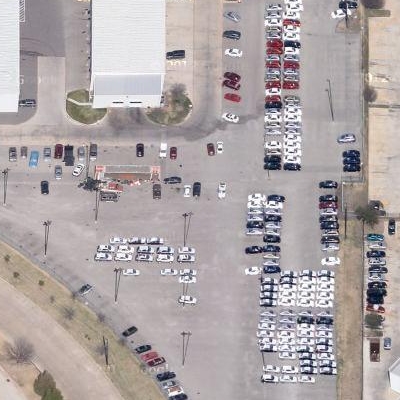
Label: gParking